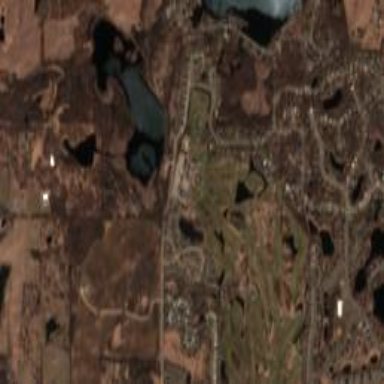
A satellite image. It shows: Golf course.